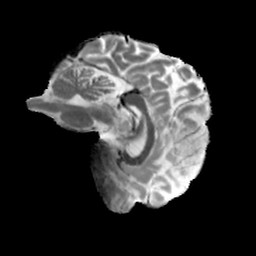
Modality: MD
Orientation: sagittal
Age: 30
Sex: female
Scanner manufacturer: siemens
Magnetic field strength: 6.98 T
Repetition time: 7.776 s
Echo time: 0.076 s